Interaction volume radius: 10 \u00c5
Interaction volume height: 25 \u00c5
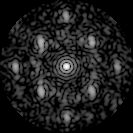
Disorder parameter: 0.4685